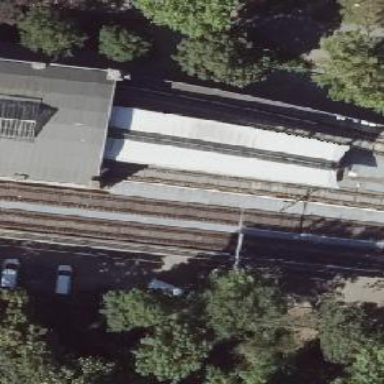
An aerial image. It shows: Viaduct bridge carrying electrified rail line with contact line. The rail line is ballastless.